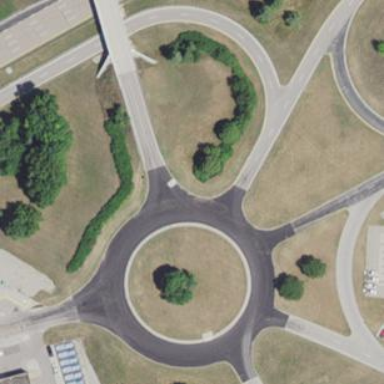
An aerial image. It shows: Roundabout at tertiary road junction.